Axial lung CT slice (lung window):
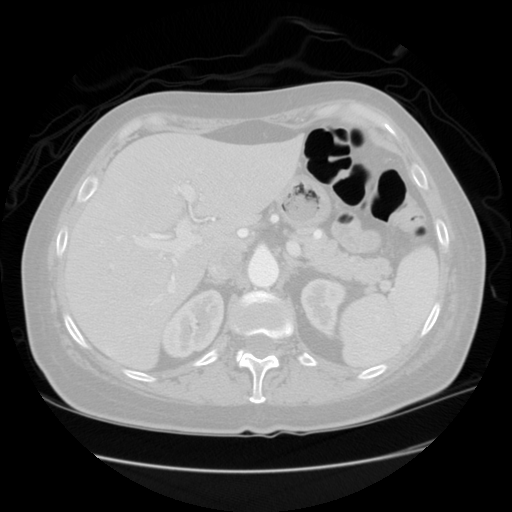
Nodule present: no